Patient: sex M, age 60
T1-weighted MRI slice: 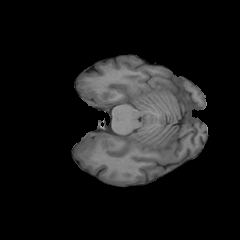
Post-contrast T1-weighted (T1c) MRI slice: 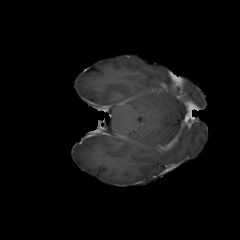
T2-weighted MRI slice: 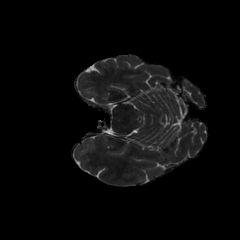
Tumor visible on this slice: no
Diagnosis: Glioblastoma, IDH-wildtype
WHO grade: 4